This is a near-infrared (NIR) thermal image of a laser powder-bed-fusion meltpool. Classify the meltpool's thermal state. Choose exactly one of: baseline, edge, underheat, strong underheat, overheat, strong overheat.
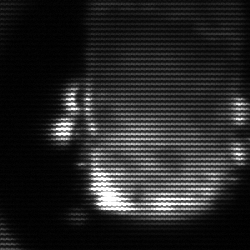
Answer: baseline